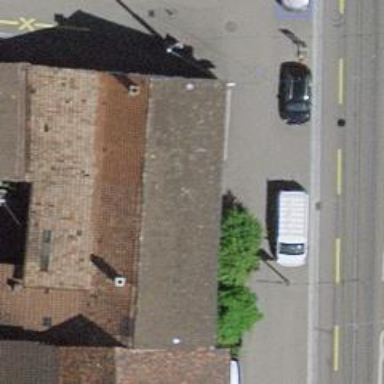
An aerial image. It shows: Restaurant.